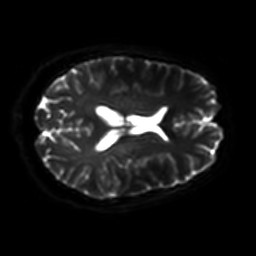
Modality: DWI
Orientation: axial
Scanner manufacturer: philips
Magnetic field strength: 7 T
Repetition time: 9.612 s
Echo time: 0.073 s